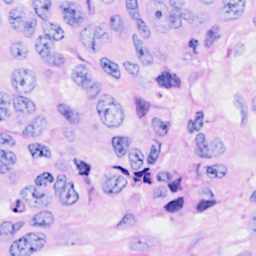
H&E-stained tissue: Breast